RGB frame:
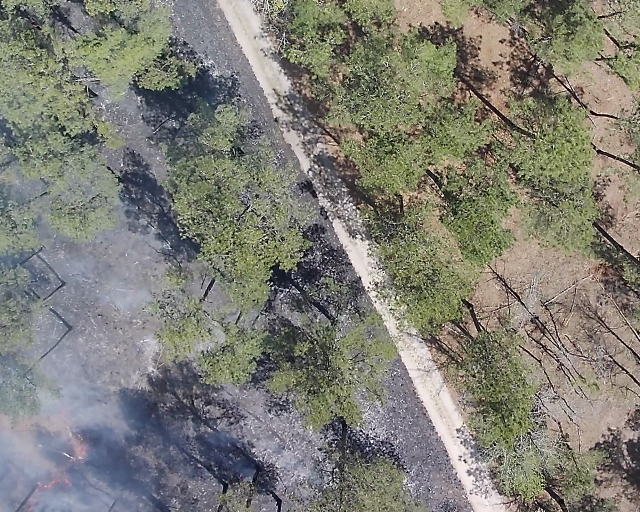
Thermal frame:
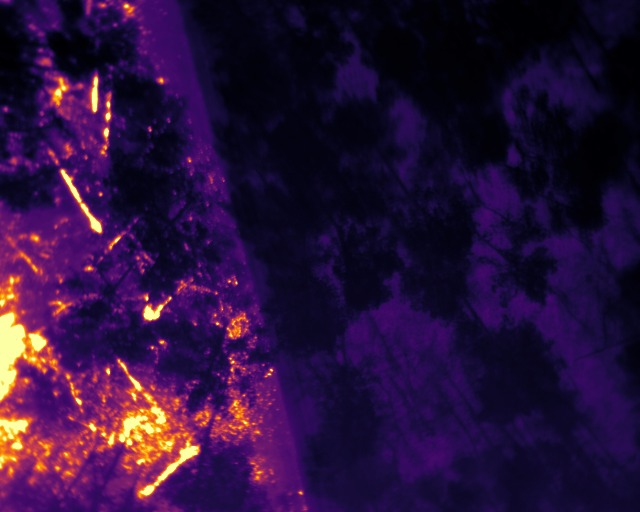
Captured: 2026-02-27 02:40:04
Pixels at or above 80 °C: 27617 (fraction of frame: 0.08428)